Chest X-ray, AP view. Patient: 54 years old, sex F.
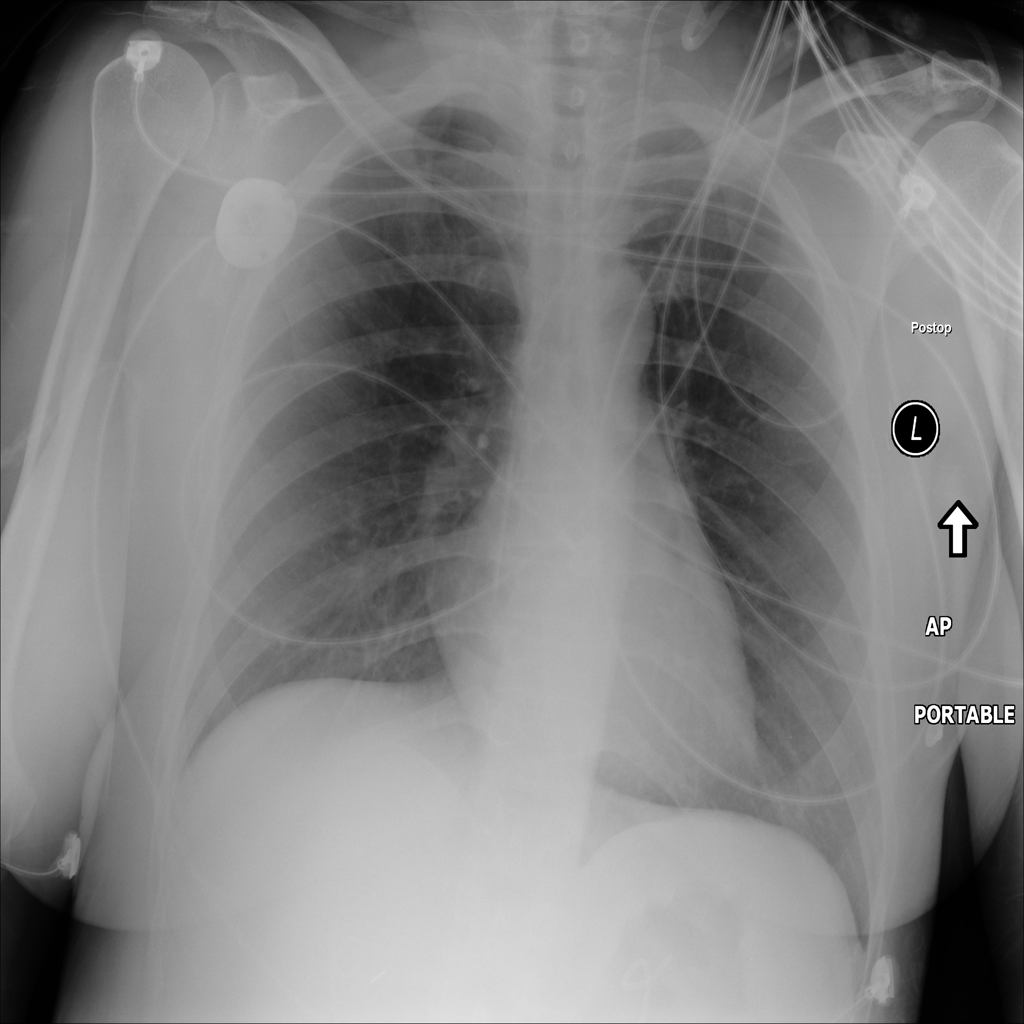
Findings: No Finding